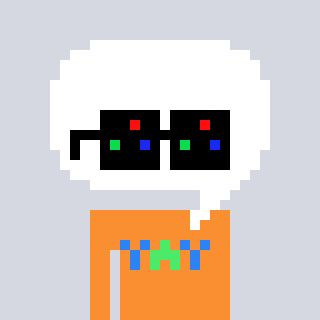
a pixel art character with square black sunglasses, a speech bubble-shaped head and a orange-colored body on a cool background